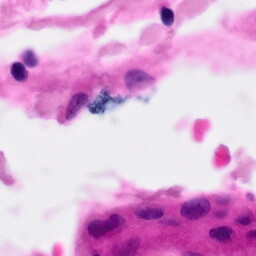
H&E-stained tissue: Pancreatic